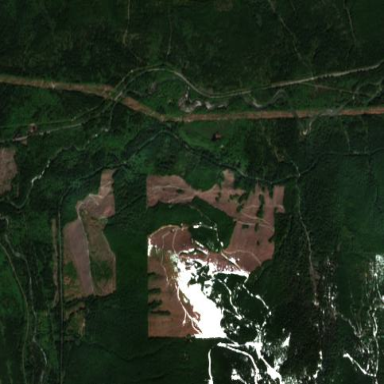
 likely man-made clearing in the landscape."